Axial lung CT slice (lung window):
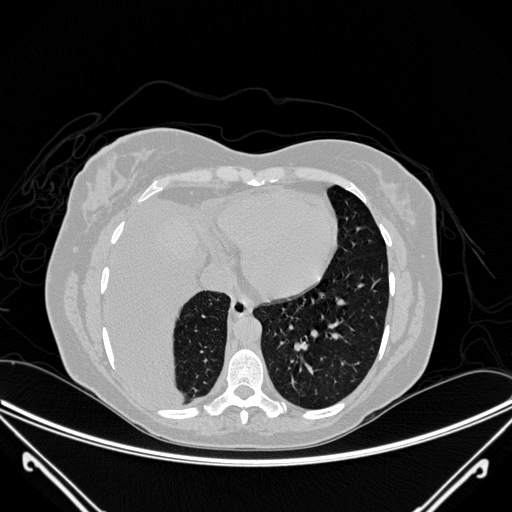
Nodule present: no